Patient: sex M, age 55
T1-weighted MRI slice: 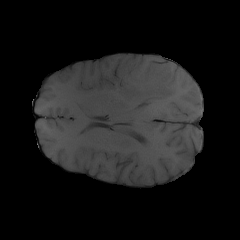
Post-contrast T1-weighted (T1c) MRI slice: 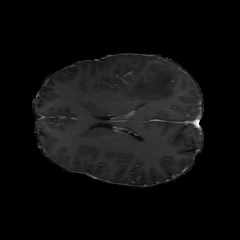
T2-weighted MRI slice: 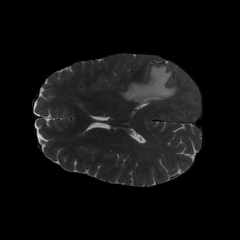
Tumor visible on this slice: yes
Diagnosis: Glioblastoma, IDH-wildtype
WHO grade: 4